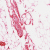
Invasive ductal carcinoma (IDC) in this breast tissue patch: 0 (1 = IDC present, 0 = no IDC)